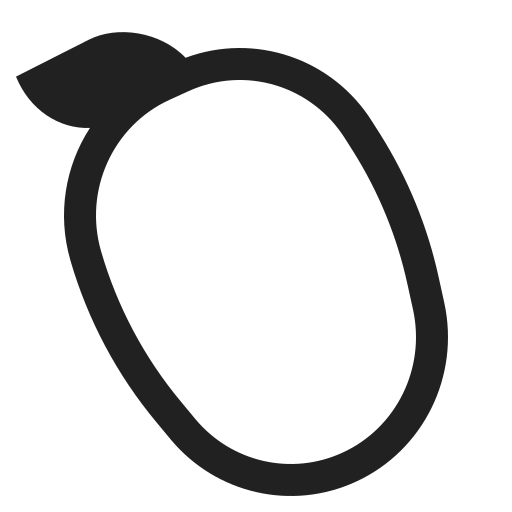
mango high contrast